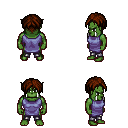
a pixel art fantasy rpg character, male body template, orc, green skin, chain tabard jacket, metal pants, brown parted hairstyle, four views (front, back, left, right), 2x2 character sprite sheet, small pixel art, hard edges, no anti-aliasing